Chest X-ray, AP view. Patient: 58 years old, sex M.
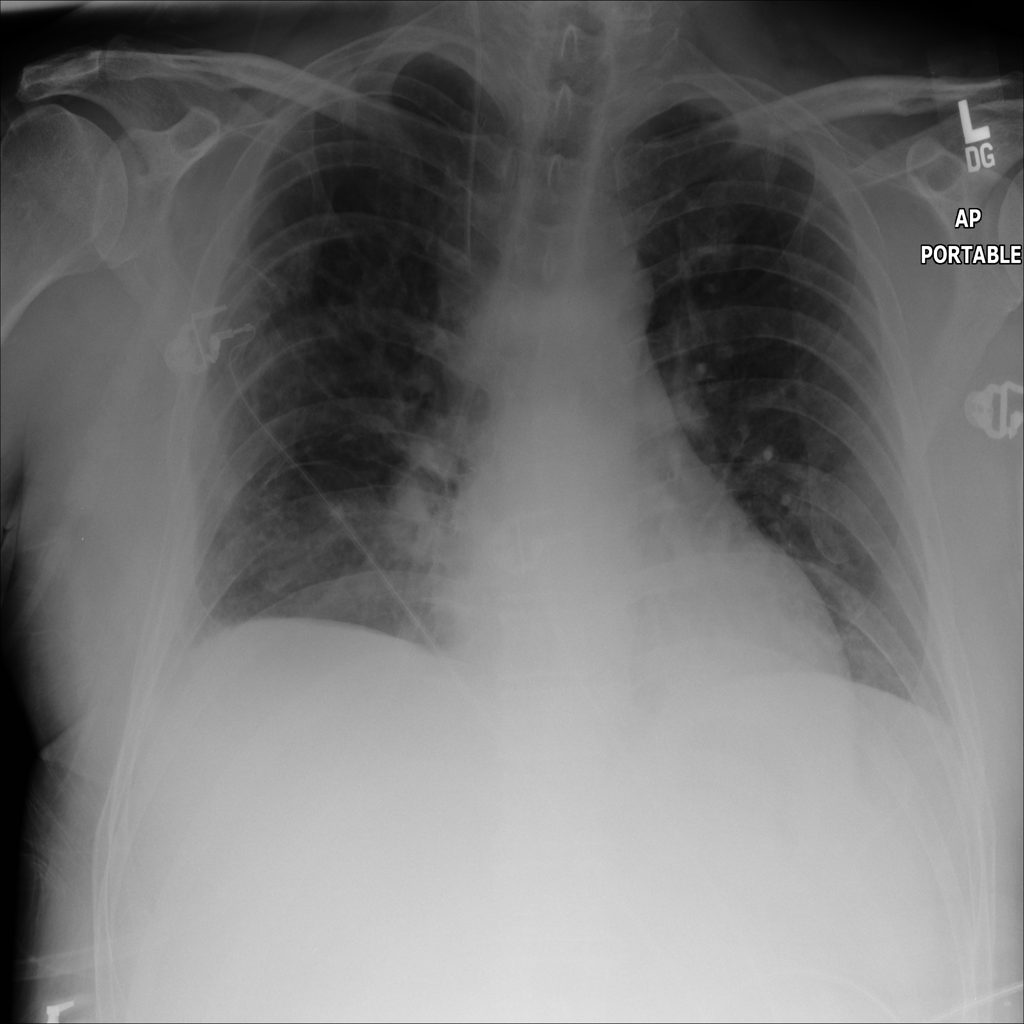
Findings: No Finding